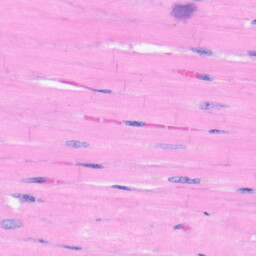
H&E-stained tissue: Heart